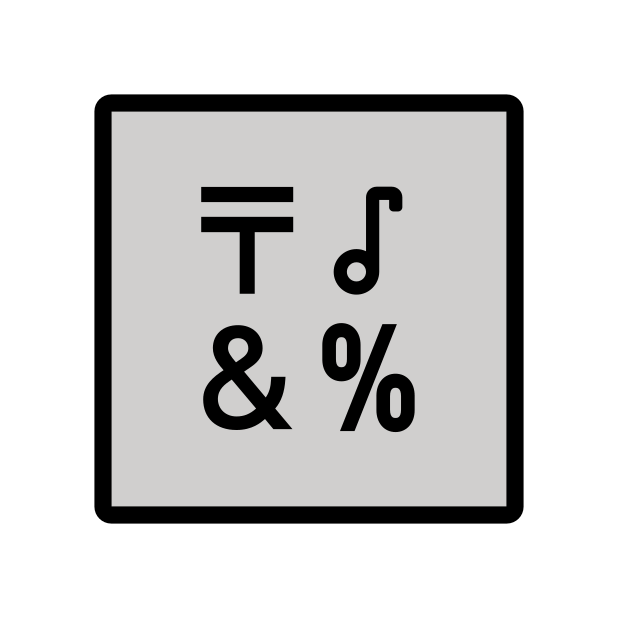
Emoji: 🔣
Name: input symbol for symbols
Unicode: 0x1f523